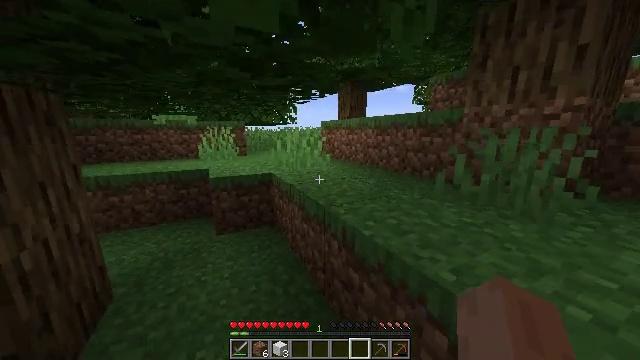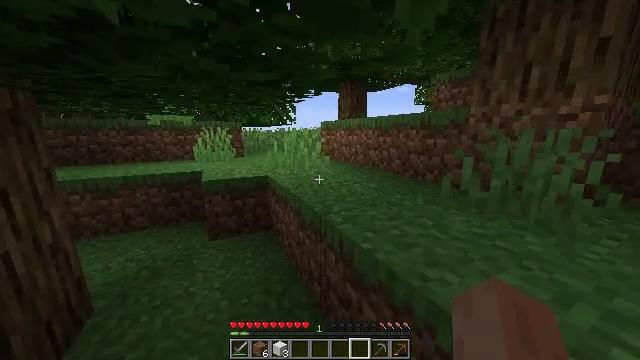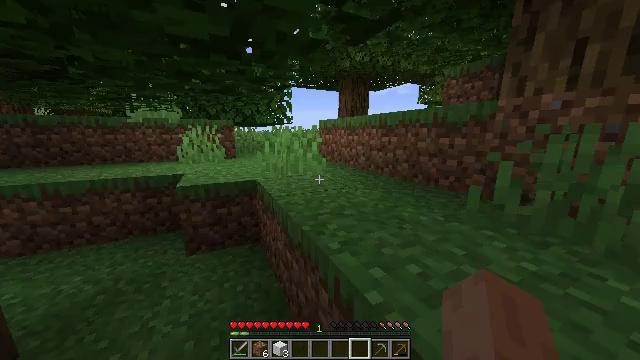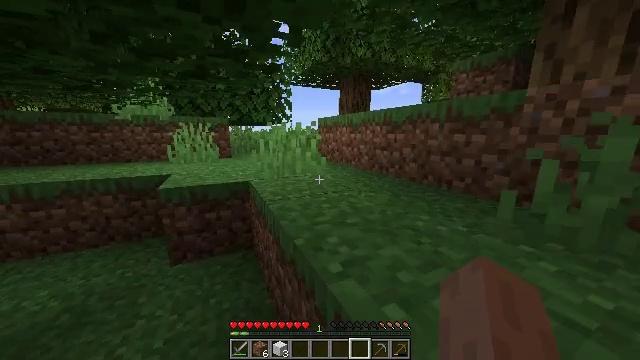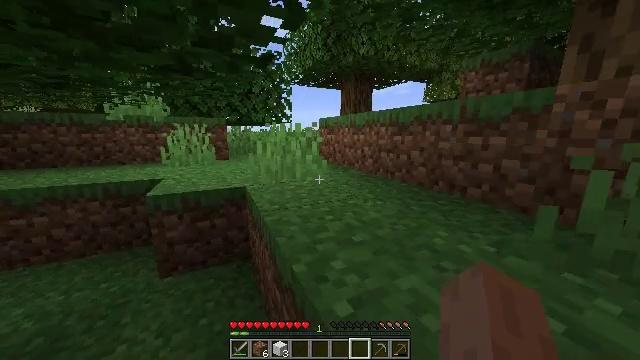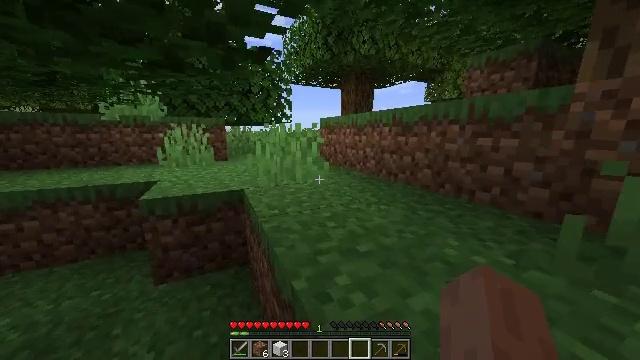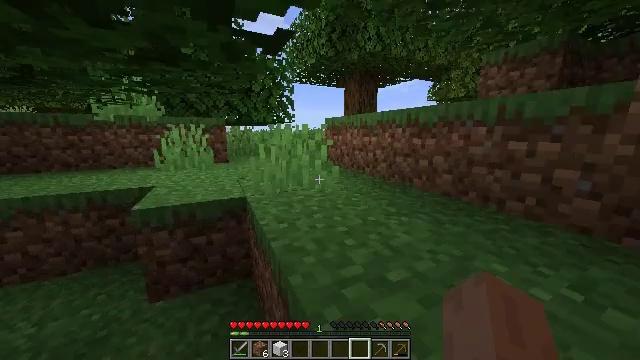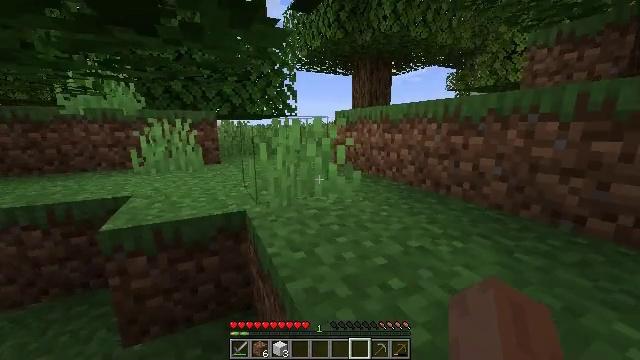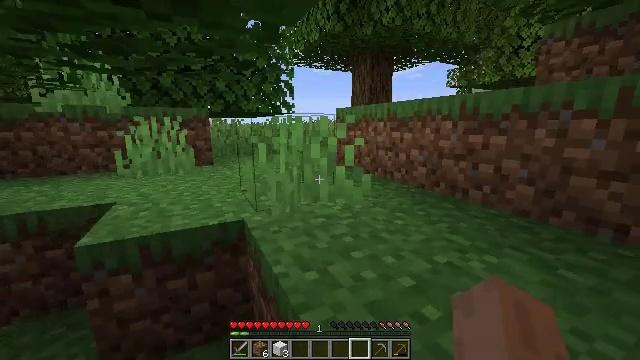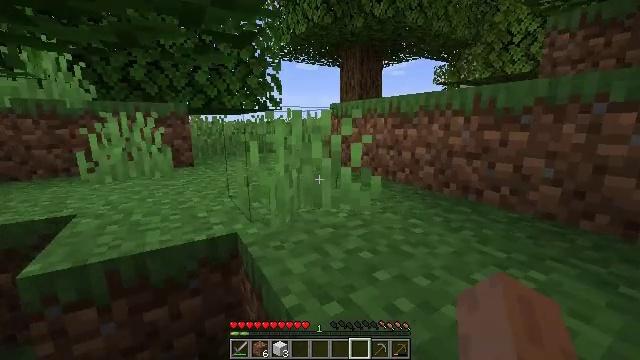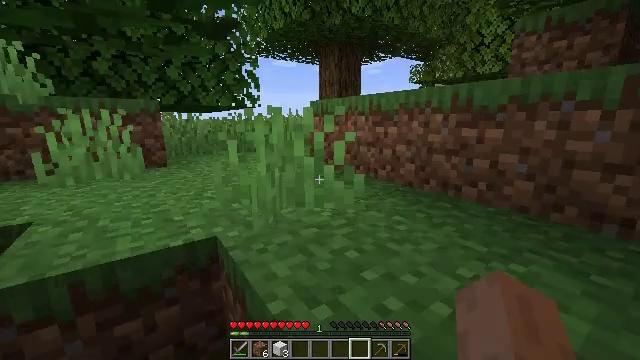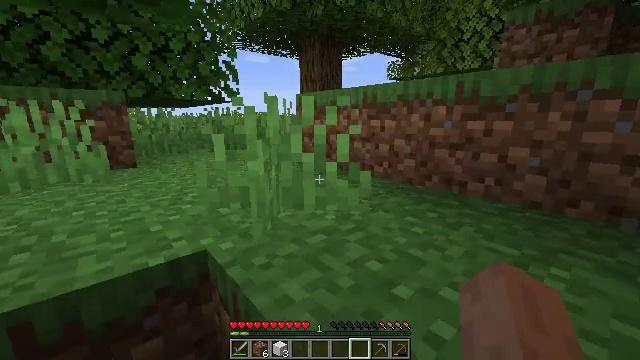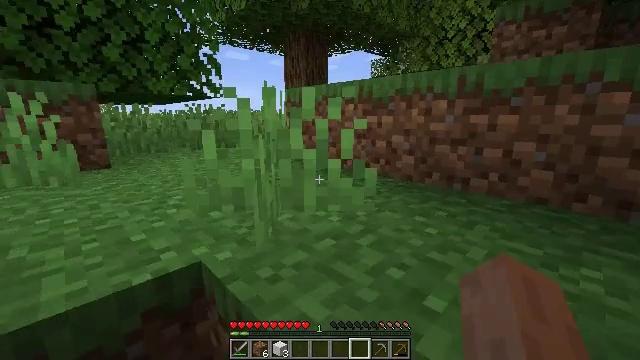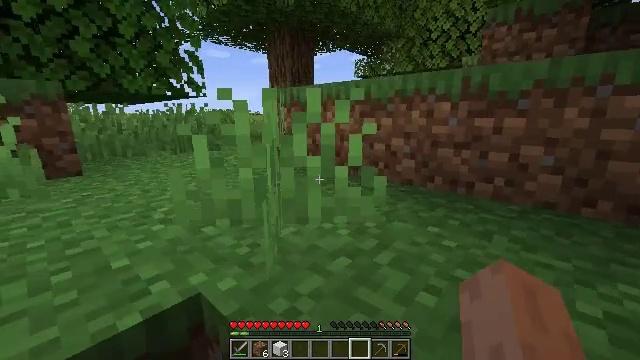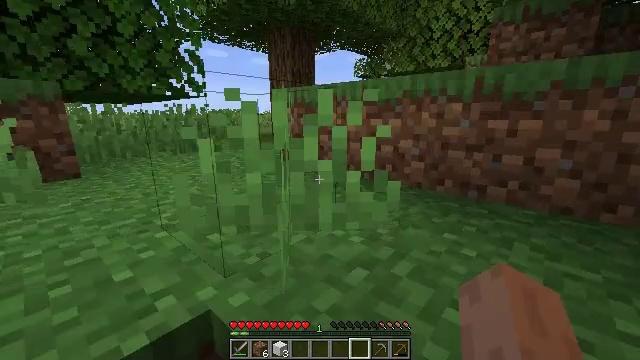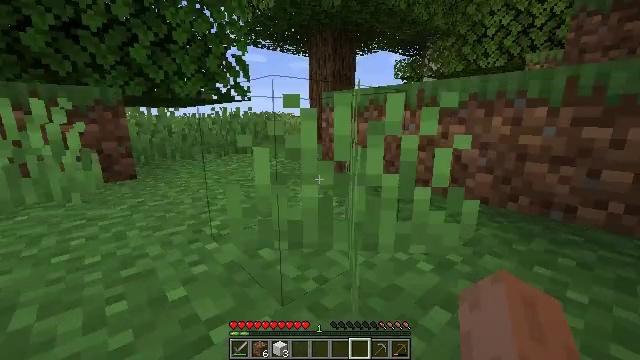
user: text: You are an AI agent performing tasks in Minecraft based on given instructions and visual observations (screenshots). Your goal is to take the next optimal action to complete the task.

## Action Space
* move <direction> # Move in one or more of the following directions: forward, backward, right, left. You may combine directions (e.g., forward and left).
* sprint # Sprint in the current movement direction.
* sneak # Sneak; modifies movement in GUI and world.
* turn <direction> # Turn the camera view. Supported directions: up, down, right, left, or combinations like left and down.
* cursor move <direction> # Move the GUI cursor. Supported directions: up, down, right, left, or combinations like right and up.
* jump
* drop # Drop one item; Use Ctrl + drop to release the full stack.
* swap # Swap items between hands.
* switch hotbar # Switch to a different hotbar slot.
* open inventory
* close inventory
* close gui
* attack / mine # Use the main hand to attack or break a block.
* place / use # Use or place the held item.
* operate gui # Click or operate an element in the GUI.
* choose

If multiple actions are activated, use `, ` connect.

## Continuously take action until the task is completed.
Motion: motion action
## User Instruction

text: Craft cooked mutton with raw mutton and coal in the furnace.
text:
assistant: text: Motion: move forward
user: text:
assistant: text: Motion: move forward
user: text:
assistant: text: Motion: move forward
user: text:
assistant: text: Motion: move forward
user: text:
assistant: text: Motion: move forward
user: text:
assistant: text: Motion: move forward
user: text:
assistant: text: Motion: move forward
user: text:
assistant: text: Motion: move forward, turn right
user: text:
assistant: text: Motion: move forward, turn right
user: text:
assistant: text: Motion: move forward, turn right
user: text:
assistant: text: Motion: move forward, turn right
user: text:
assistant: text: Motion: move forward, turn right
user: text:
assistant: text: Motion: move forward, turn right
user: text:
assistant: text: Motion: move forward
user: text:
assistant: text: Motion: move forward, turn left
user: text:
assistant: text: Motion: move forward, turn left and up
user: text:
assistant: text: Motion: move forward, turn left and up
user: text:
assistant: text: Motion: move forward, turn left and up
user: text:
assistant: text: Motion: move forward and move left
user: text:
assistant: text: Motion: move forward and move left
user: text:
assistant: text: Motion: move forward and move left
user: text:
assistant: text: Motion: move forward and move left, turn left and up
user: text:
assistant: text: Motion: move forward and move left, turn left and up
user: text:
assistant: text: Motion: move forward and move left, turn left and up
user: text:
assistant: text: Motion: move forward and move left, turn left and up
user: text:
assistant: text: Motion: move forward and move left
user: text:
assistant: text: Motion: move forward and move left, turn right and up
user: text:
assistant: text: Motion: move forward and move left, turn right and up
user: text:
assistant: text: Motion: move forward and move left, turn right
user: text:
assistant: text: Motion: move forward and move left, turn right and down